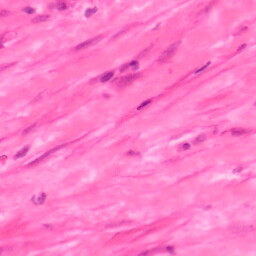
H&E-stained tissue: Colon